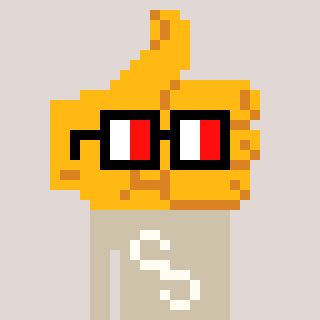
a pixel art character with square glasses with black frames and red eyes, a thumbsup-shaped head and a bege-colored body on a warm background